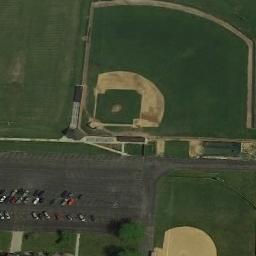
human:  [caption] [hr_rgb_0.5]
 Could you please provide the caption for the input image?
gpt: Two baseball diamonds next to a parking lot .

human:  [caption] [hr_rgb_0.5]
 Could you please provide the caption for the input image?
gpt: There are two baseball diamonds in the grass in the north of the parking lot .

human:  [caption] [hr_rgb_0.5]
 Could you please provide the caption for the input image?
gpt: There are two baseball diamonds next to a parking lot with lots of cars .

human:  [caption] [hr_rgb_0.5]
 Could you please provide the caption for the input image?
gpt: This baseball field looks like a semicircle with two white houses beside it .

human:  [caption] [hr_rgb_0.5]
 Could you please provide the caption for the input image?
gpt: Some cars are in the vacant lot next to the baseball diamonds .